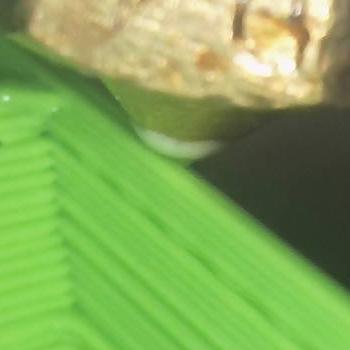
Flow rate: 105%